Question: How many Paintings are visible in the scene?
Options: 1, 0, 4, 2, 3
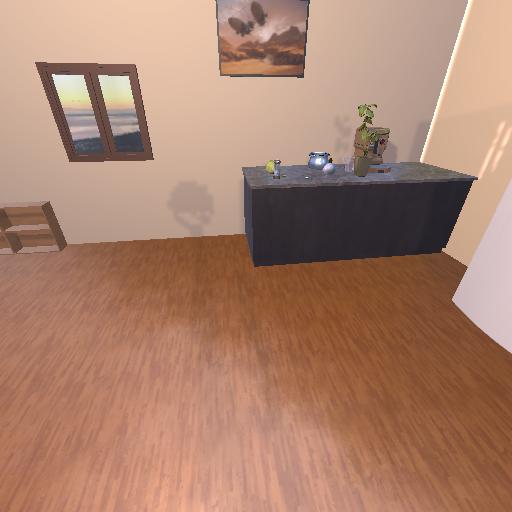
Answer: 1